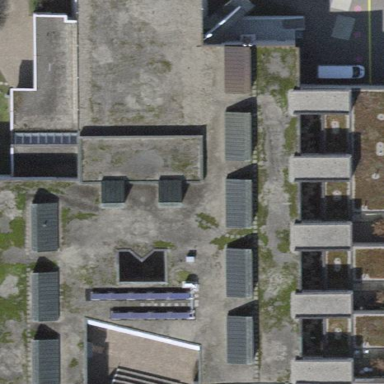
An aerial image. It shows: School building.